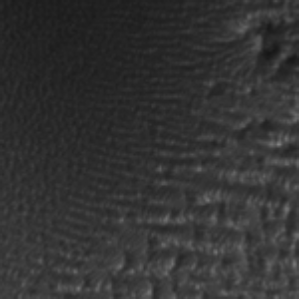
Label: frost